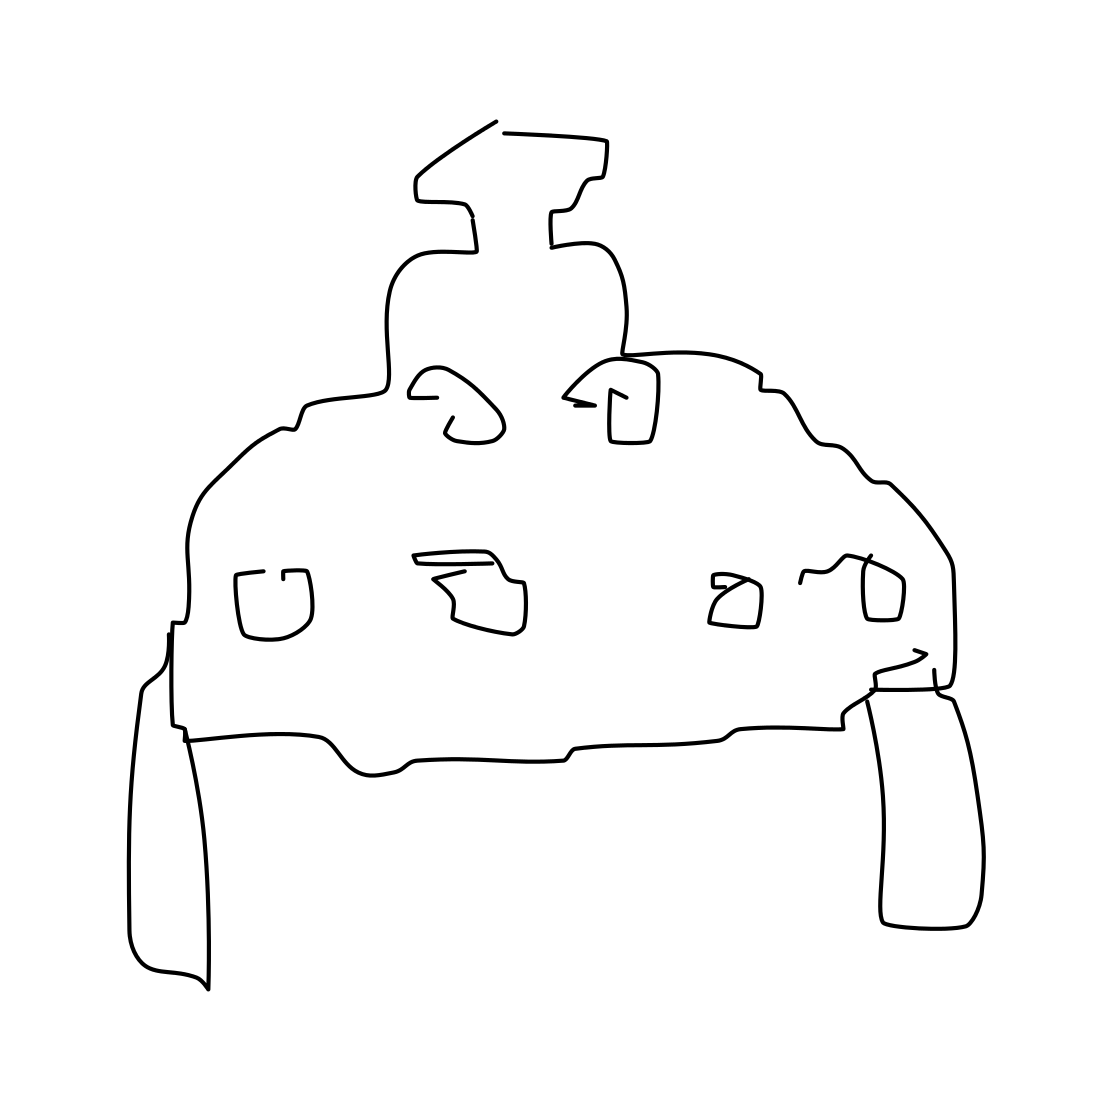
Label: crown